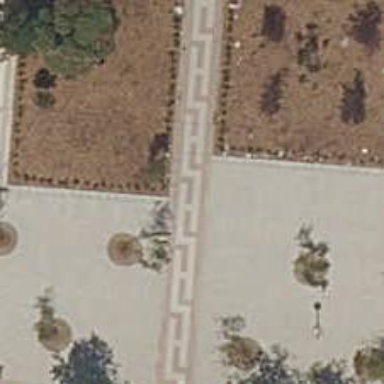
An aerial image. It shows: Concrete footway.